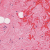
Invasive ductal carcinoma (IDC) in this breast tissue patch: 0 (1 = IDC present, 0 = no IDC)